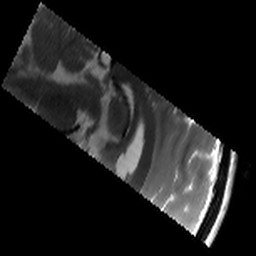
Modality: T2w
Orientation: sagittal
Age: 23
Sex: female
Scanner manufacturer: siemens
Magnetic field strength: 3 T
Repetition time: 8.02 s
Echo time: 0.08 s